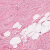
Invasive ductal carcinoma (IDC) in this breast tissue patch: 0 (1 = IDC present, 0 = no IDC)